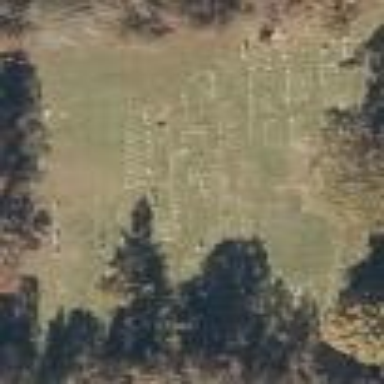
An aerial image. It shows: Cemetery.